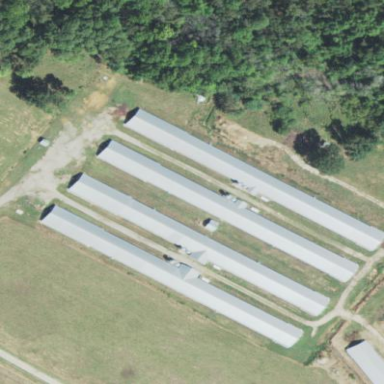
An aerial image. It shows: Farm auxiliary building.